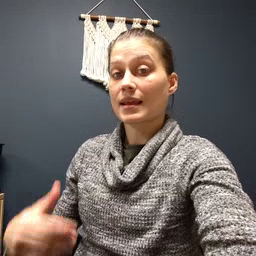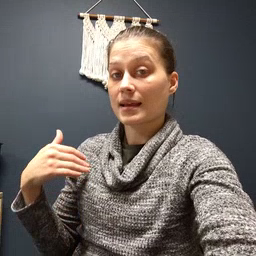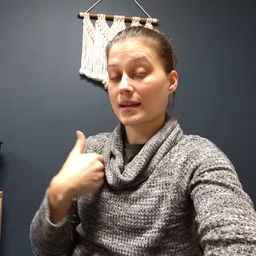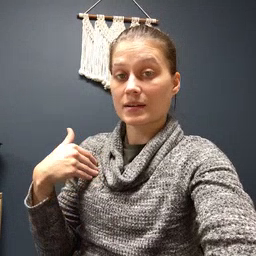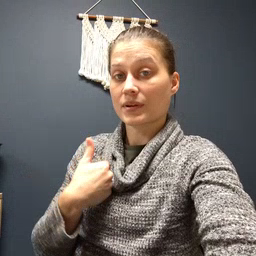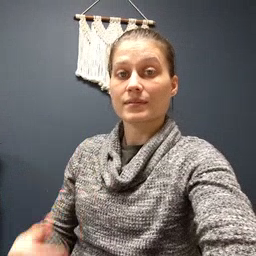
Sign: animal